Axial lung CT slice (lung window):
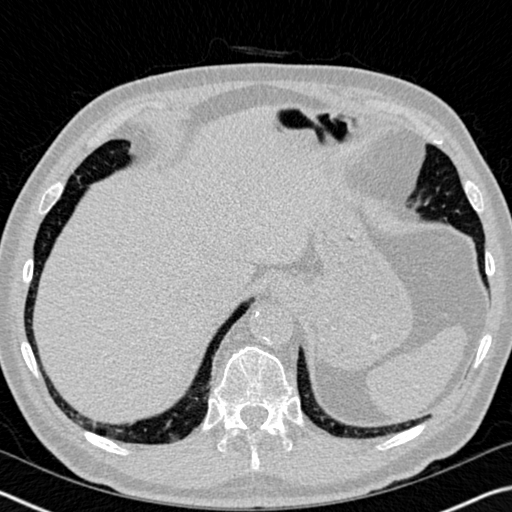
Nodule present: no